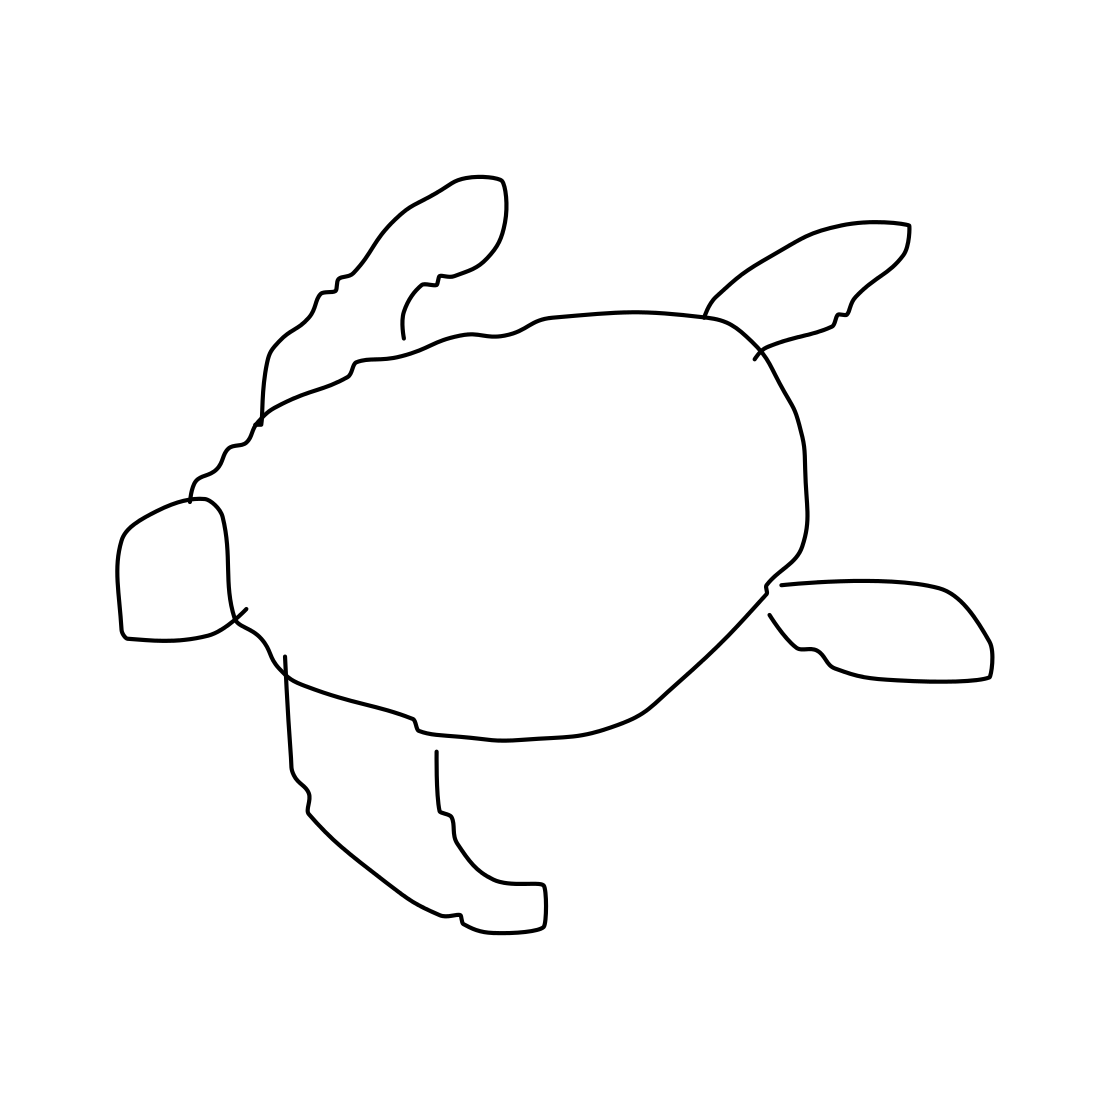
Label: sea turtle